Interaction volume radius: 5 \u00c5
Interaction volume height: 25 \u00c5
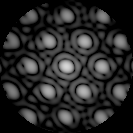
Disorder parameter: 0.1073